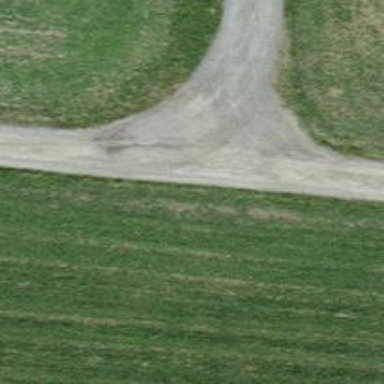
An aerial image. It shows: Track with grade2 pebblestone surface.